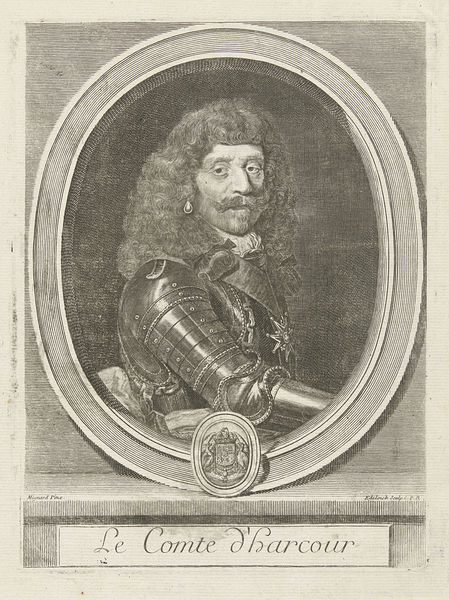
Titel: Portret van Henri de Lorraine
Künstler: Gerard Edelinck
Standort: Amsterdam
Institution: Rijksmuseum
Schlagwörter: homme, nez, portrait, cheveux, enluminure, livre, ovale, cadre, médaille, le comte d'harcour